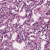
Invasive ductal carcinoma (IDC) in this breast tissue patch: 1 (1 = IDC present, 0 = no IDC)